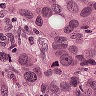
Metastatic tissue present: yes